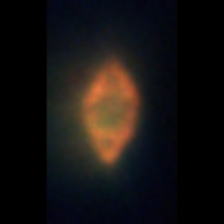
Taxon: Gyrodinium
Group: Dinoflagellates